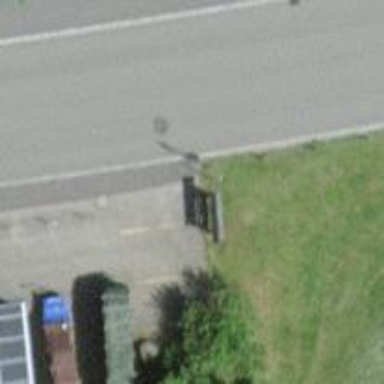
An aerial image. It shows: Bus stop with platform for public transport.